【题型】选择题　【知识点】函数　【难度】easy
设 \( f(x) \) 是一个三次函数，\( f'(x) \) 为其导函数，如图所示的是 \( y = x \cdot f'(x) \) 的图象的一部分，则 \( f(x) \) 的极大值与极小值分别是（\quad ）

\noindent A. \( f(1) \) 与 \( f(-1) \) \quad
B. \( f(-1) \) 与 \( f(1) \) \\
C. \( f(-2) \) 与 \( f(2) \) \quad
D. \( f(2) \) 与 \( f(-2) \)

\vspace{1cm}
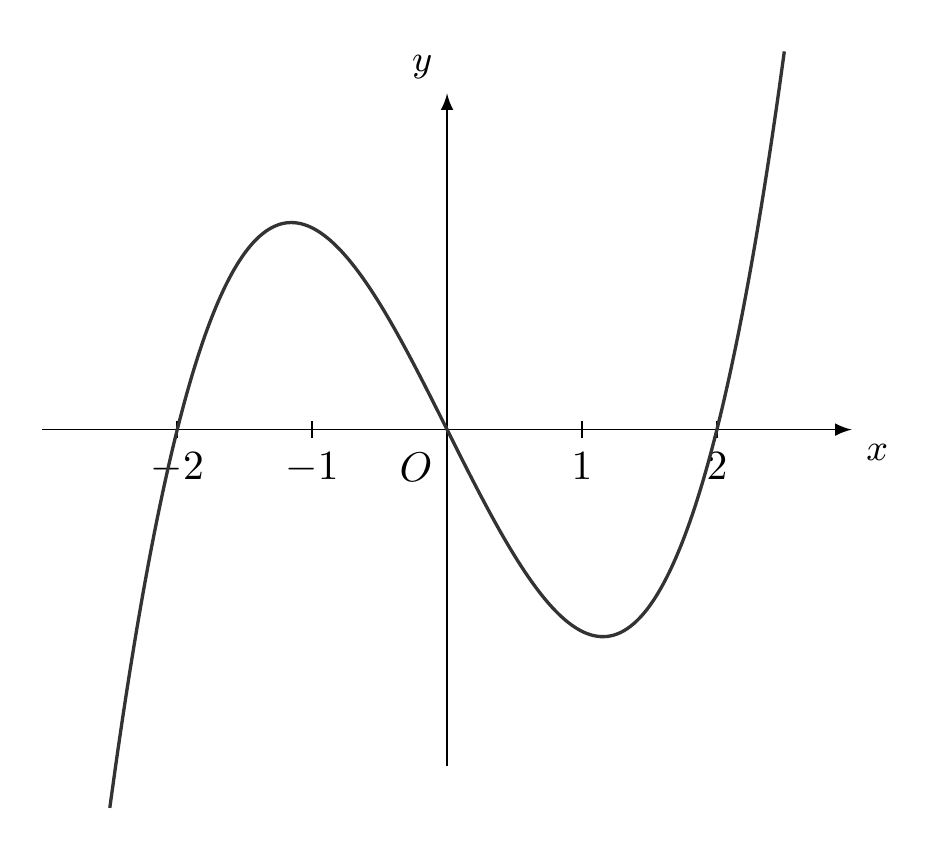
【解答】
\noindent 【答案】\( C \)

\vspace{0.5cm}

\noindent 【分析】当 \( x < 0 \) 时，\( f'(x) \) 的符号与 \( x \cdot f'(x) \) 的符号相反；当 \( x > 0 \) 时，\( f'(x) \) 的符号与 \( x \cdot f'(x) \) 的符号相同，由 \( y = x \cdot f'(x) \) 的图象得 \( f'(x) \) 的符号；判断出函数的单调性得函数的极值。

\vspace{0.5cm}

\noindent 【解答】解：由 \( y = x \cdot f'(x) \) 的图象知，

\( x \in (-\infty, -2) \) 时，\( f'(x) > 0 \)；\( x \in (-2, 2) \) 时，\( f'(x) \leq 0 \)；\( x \in (2, +\infty) \) 时，\( f'(x) > 0 \)

\( \therefore \) 当 \( x = -2 \) 时，\( f(x) \) 有极大值 \( f(-2) \)；当 \( x = 2 \) 时，\( f(x) \) 有极小值 \( f(2) \)

故选：\( C \).

\vspace{0.5cm}

\noindent 【点评】本题考查识图的能力；利用导数求函数的单调性和极值；是高考常考内容，需重视。